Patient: sex M, age 21
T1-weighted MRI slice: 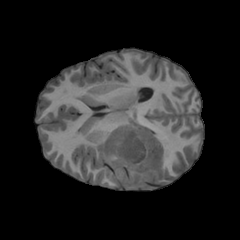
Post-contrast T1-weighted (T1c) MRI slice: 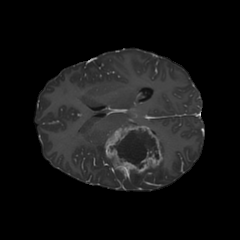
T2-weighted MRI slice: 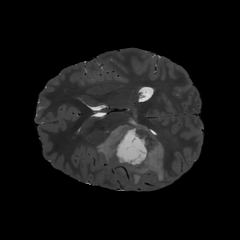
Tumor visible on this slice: yes
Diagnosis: Glioblastoma, IDH-wildtype
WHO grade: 4